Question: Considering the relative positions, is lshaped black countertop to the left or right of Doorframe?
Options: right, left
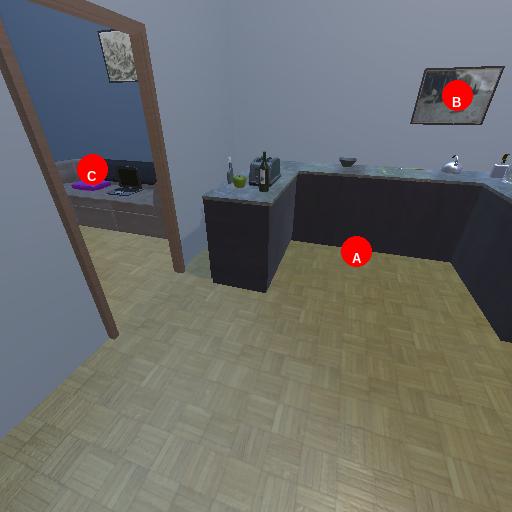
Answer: right